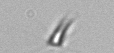
Label: Calciopappus